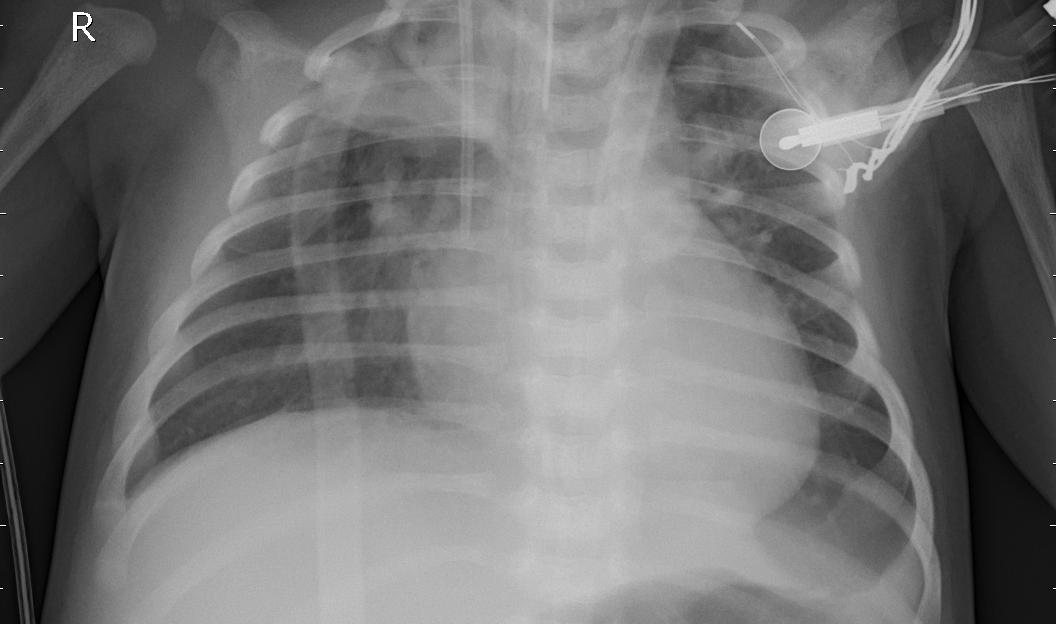
Diagnosis: PNEUMONIA